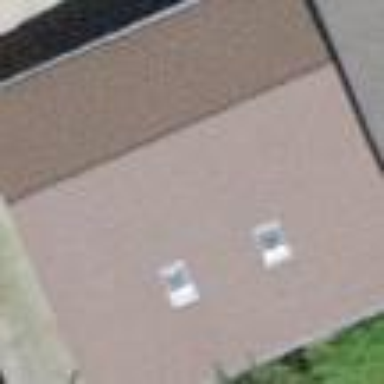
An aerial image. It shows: Shed.